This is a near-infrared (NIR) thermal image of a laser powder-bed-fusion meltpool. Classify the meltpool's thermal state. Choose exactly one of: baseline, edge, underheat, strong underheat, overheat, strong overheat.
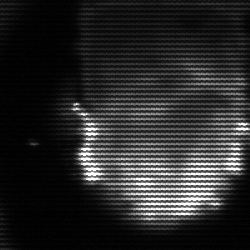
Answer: baseline